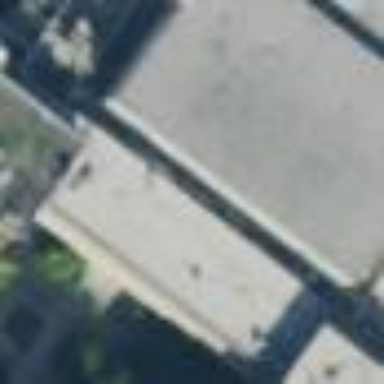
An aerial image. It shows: Building with light gray roof.